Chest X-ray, PA view. Patient: 30 years old, sex F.
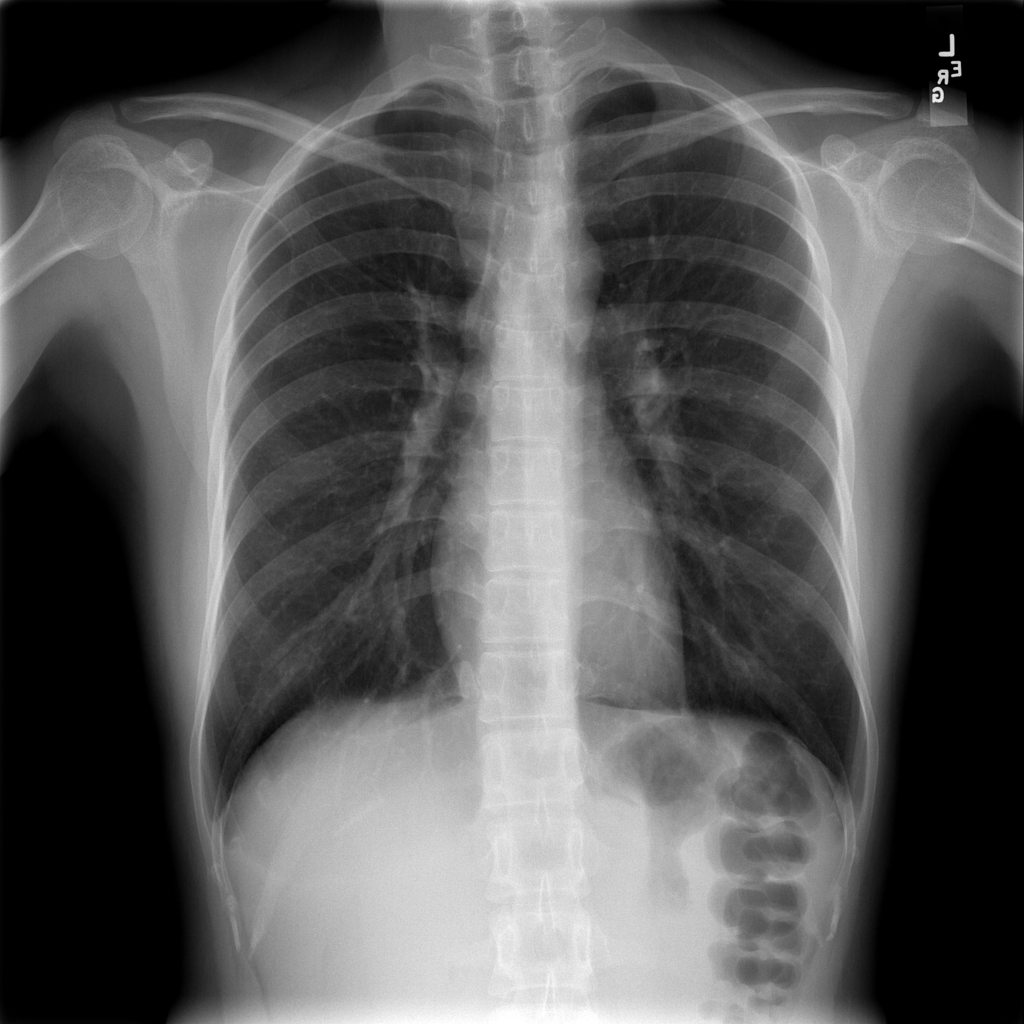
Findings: No Finding